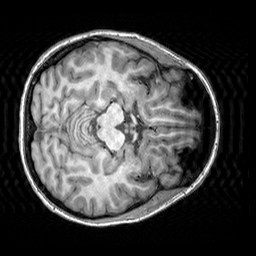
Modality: T1w
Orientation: axial
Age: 22
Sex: female
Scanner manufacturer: siemens
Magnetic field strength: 3 T
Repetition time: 2.3 s
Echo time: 0.00303 s